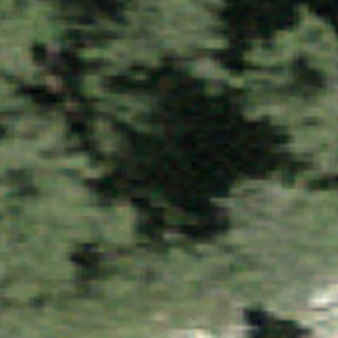
Label: other